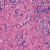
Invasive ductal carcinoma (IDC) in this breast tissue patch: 1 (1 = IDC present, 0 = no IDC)